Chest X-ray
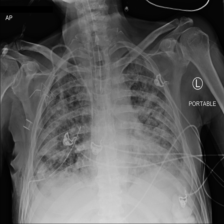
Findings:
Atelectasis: negative
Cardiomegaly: negative
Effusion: negative
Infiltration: positive
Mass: negative
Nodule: negative
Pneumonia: negative
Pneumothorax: negative
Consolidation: negative
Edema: negative
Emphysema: negative
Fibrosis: negative
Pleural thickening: negative
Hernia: negative